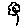
Label: flower